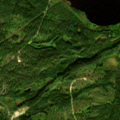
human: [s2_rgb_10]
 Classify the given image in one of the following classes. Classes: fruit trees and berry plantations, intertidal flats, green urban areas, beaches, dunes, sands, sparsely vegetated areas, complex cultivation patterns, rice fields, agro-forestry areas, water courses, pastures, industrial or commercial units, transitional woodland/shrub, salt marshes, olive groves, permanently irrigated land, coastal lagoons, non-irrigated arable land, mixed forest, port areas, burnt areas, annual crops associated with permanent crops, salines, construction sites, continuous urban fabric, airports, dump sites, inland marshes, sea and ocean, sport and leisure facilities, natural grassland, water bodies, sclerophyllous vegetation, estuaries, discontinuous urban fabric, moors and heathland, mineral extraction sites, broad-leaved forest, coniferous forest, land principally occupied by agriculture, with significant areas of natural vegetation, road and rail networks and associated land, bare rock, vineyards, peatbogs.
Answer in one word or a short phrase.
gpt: coniferous forest, mixed forest, transitional woodland/shrub, water bodies